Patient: sex F, age 54
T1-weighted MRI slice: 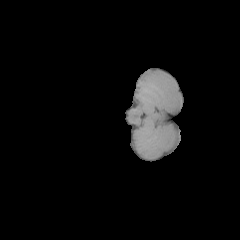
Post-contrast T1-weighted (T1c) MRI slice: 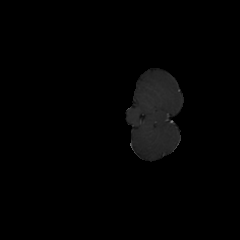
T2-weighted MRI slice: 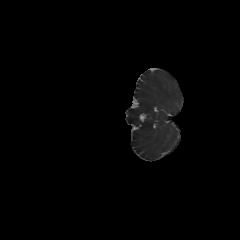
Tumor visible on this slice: no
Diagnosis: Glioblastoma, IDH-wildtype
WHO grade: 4